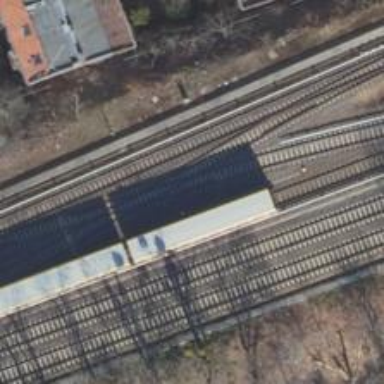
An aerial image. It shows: Light rail railway system with contact lines for electrification.